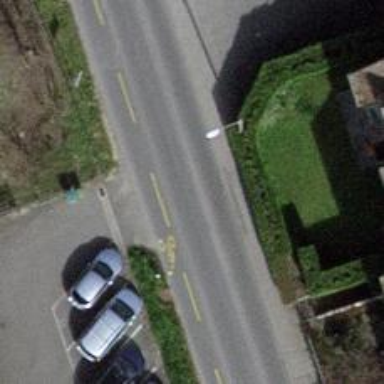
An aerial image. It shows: Tertiary road with asphalt surface and sidewalk on the left.